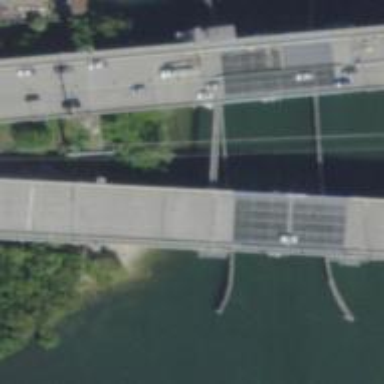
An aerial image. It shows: Bascule bridge for pedestrians.